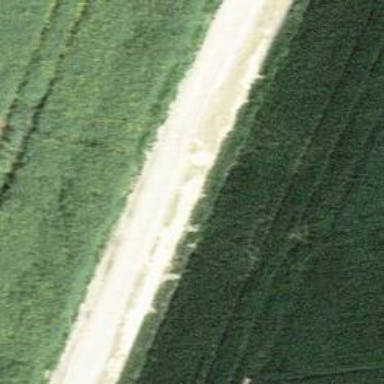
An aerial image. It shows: Gravel track with grade 2 quality.